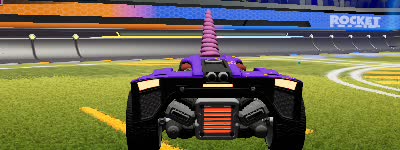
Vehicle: breakout